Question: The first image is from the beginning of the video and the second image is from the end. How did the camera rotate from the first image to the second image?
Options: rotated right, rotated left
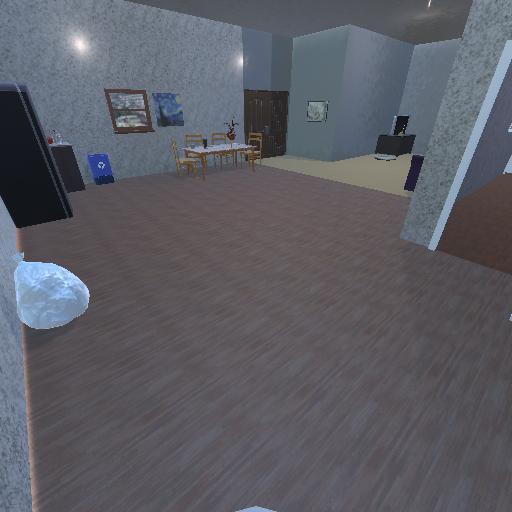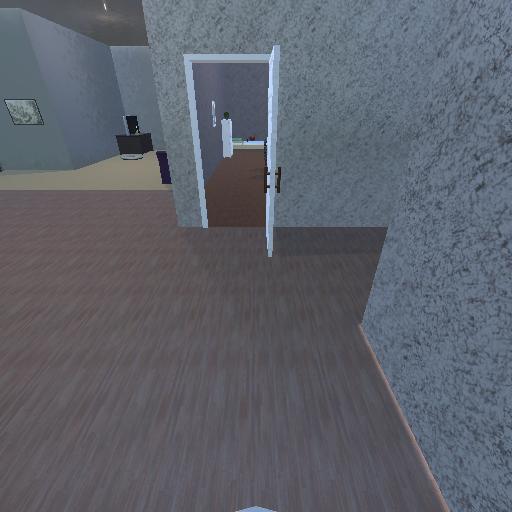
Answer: rotated right